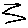
Label: zigzag